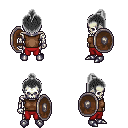
a pixel art fantasy rpg character, male body template, skeleton, brown sleeveless shirt, red pants, gray short topknot hairstyle, metal boots, shield, four views (front, back, left, right), 2x2 character sprite sheet, small pixel art, hard edges, no anti-aliasing